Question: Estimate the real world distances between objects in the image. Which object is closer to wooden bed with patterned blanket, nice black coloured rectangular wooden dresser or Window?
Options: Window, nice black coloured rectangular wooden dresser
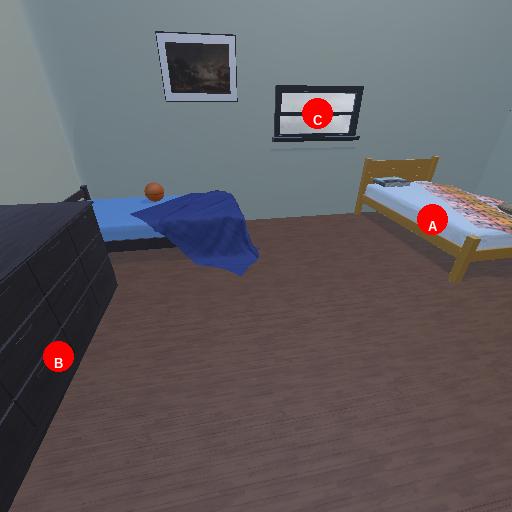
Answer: Window